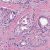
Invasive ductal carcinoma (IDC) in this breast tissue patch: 1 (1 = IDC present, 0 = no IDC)